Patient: sex M, age 29
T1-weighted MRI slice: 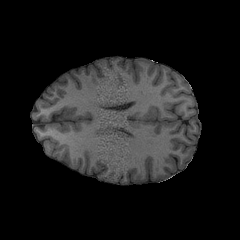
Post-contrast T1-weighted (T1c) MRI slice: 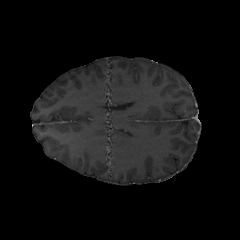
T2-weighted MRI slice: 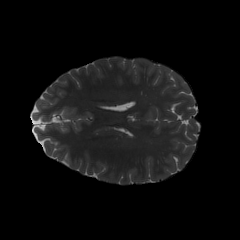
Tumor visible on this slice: no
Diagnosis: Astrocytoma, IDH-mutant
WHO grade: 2